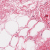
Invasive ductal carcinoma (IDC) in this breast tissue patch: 0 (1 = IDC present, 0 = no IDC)